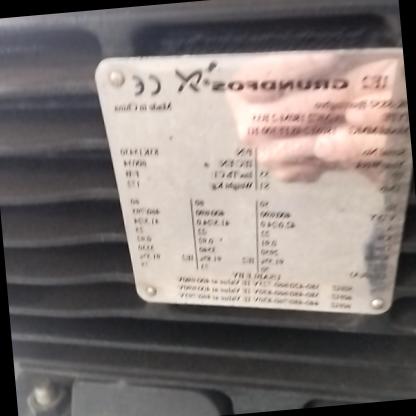
Klasa: tabliczka-znamionowa